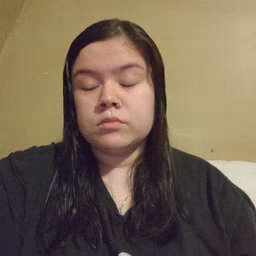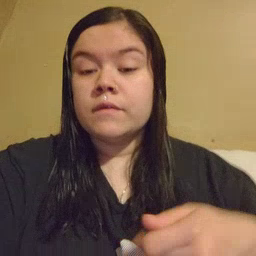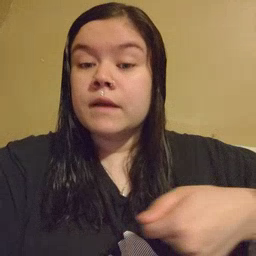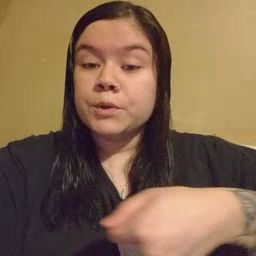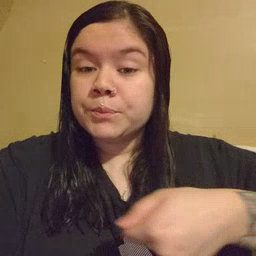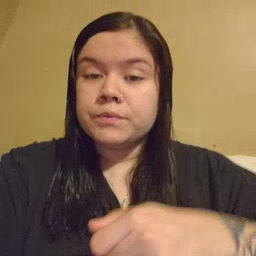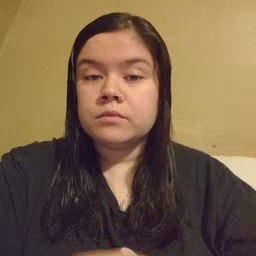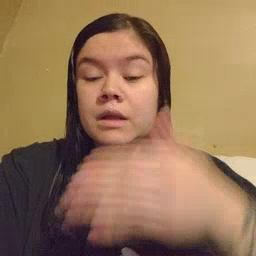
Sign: vacuum